Aerial crown-view tile of a tropical tree (Barro Colorado Island, Panama), acquired 20241014:
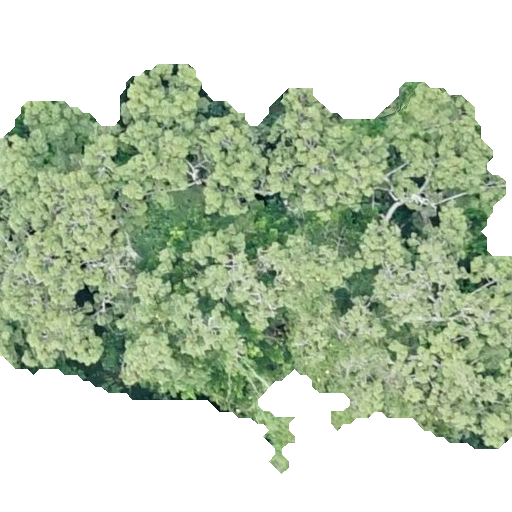
Species: Ceiba pentandra
GBIF accepted scientific name: Ceiba pentandra
Crown area: 244.42 m²